Aerial crown-view tile of a tropical tree (Barro Colorado Island, Panama), acquired 20250414:
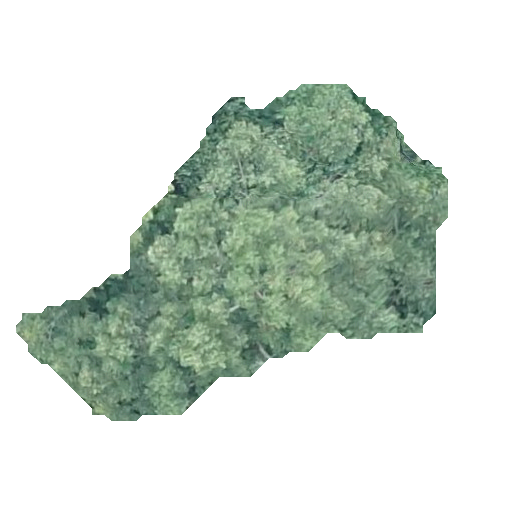
Species: Calophyllum longifolium
GBIF accepted scientific name: Calophyllum longifolium
Crown area: 121.531 m²